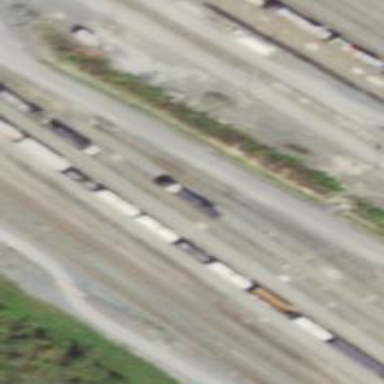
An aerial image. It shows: Railway yard.